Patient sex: M
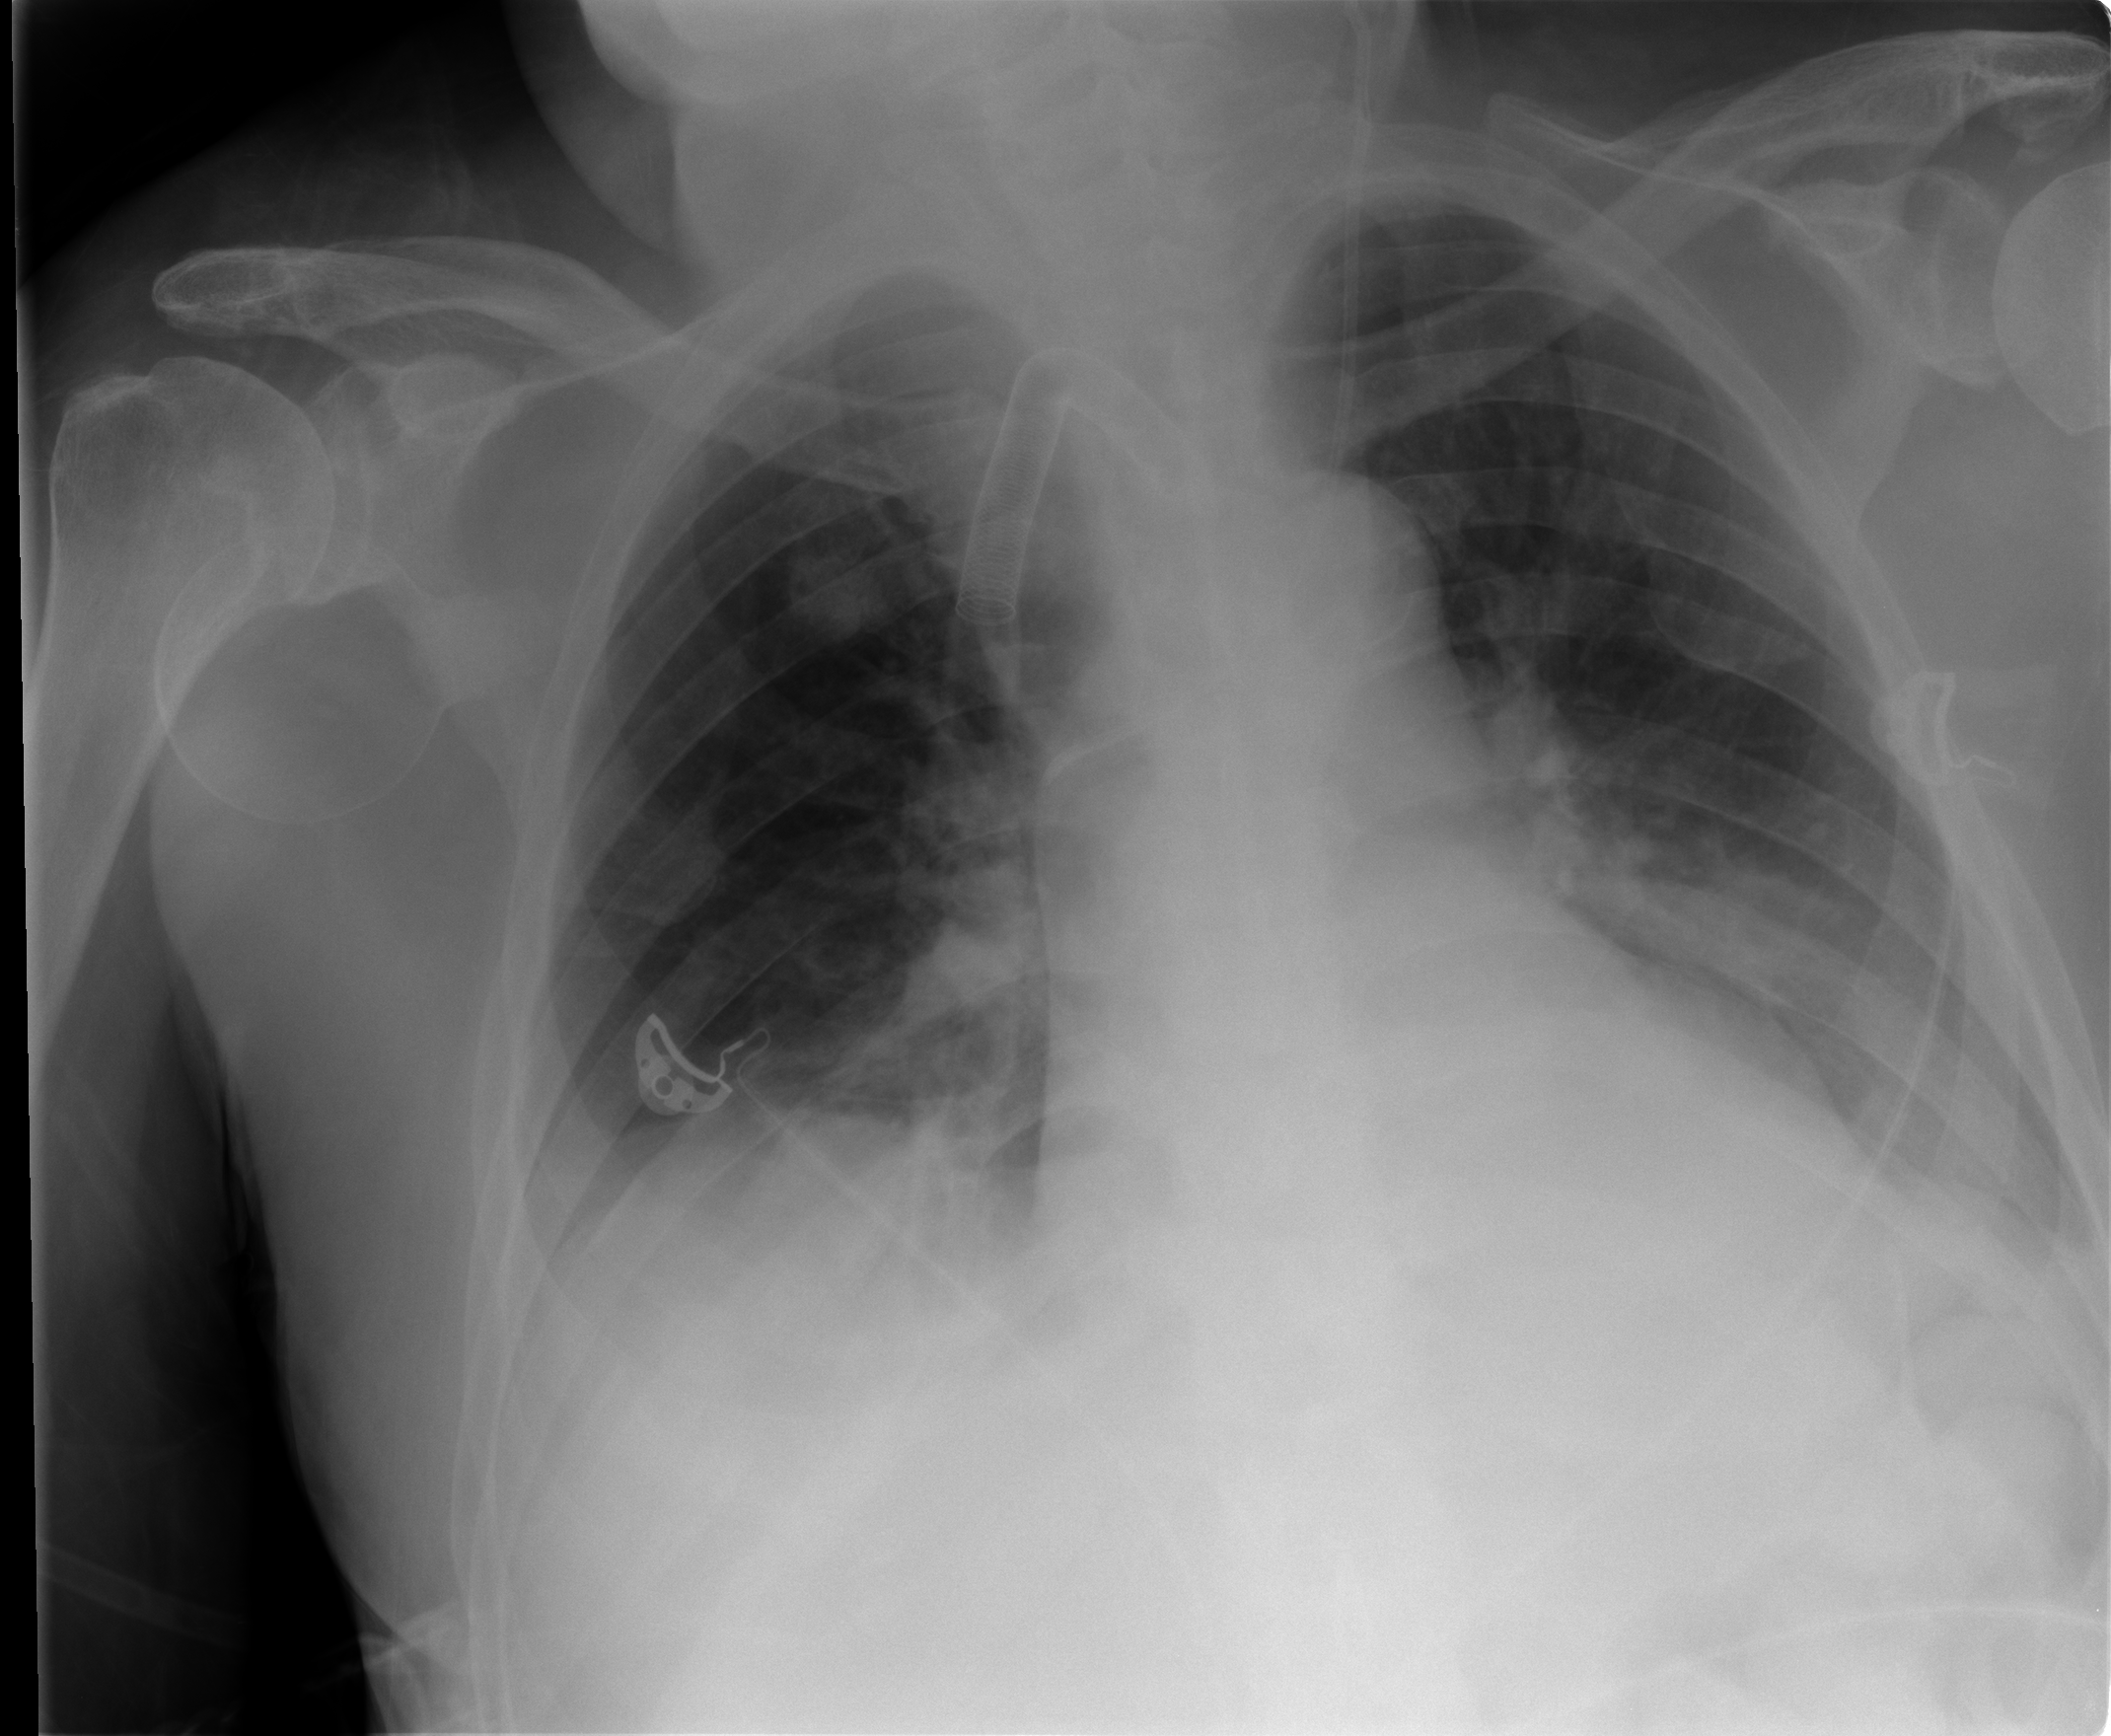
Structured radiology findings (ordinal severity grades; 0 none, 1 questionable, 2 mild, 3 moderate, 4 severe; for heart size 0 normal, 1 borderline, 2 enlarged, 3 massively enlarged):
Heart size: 1
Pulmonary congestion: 2
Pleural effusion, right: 2
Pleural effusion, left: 2
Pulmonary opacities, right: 0
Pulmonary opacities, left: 2
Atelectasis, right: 2
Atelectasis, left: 2